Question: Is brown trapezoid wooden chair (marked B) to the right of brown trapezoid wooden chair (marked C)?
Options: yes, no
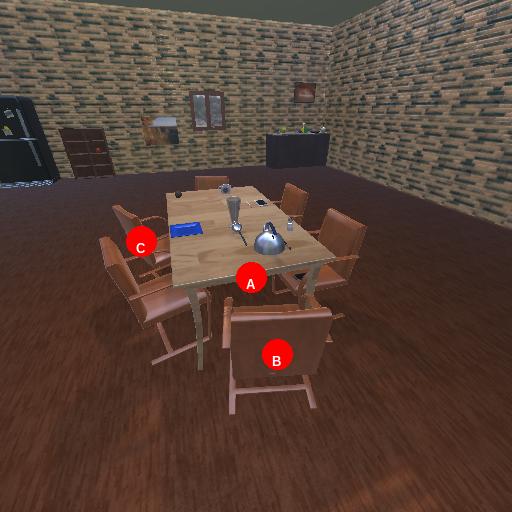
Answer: yes